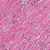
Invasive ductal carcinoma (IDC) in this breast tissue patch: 1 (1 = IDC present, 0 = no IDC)